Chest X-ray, PA view. Patient: 31 years old, sex F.
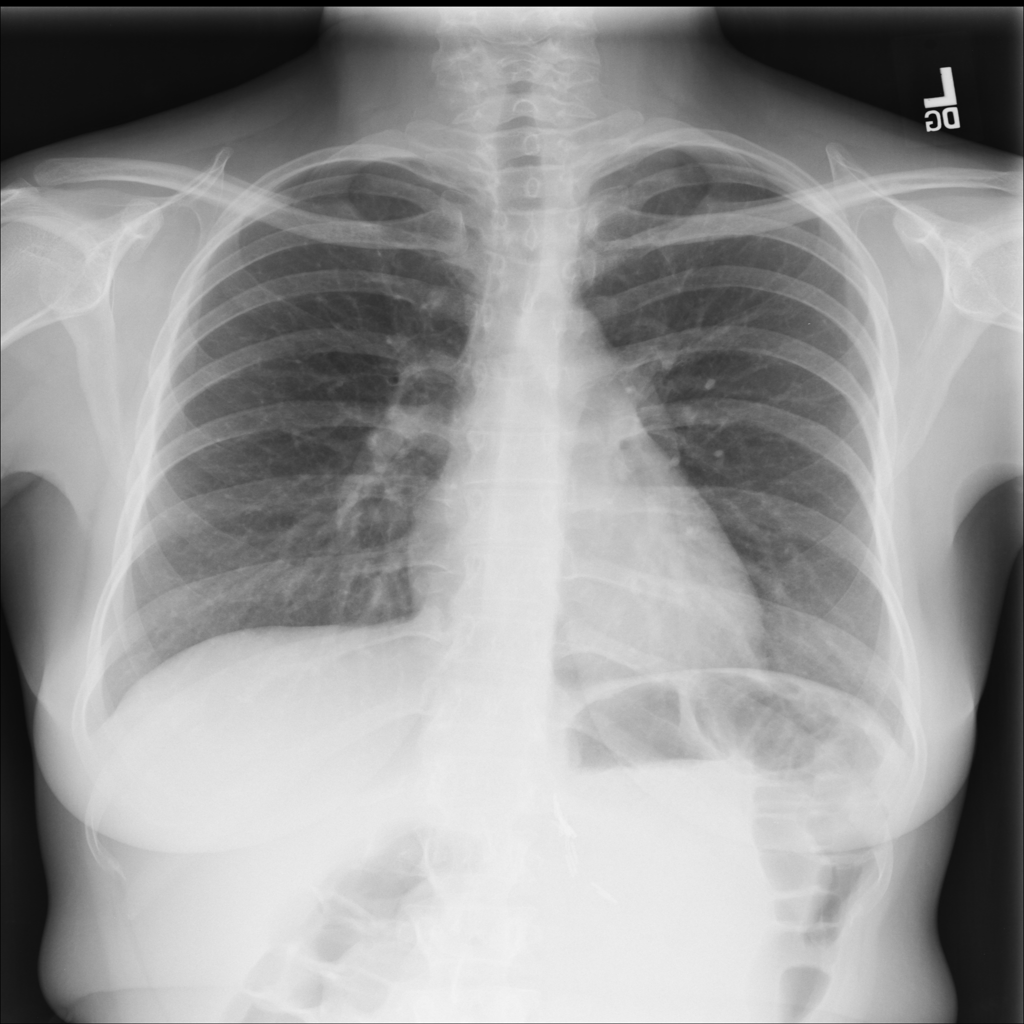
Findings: No Finding